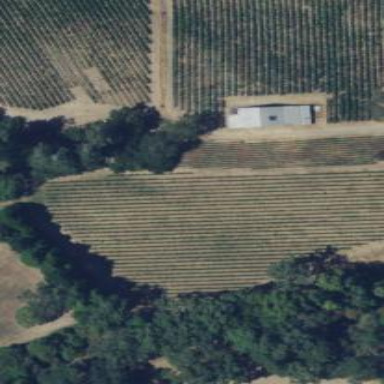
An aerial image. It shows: Vineyard where grapes are grown.